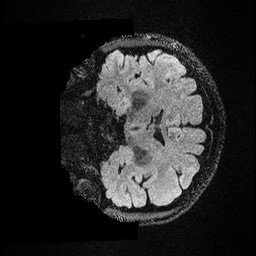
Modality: FLAIR
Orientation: coronal
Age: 47
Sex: male
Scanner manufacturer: ge
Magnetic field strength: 3 T
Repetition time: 4.802 s
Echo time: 0.1172 s